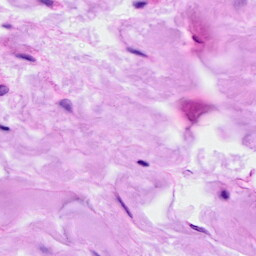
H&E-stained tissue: Breast